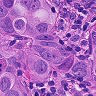
Metastatic tissue present: yes